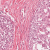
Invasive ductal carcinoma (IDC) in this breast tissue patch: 0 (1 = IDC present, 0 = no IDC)